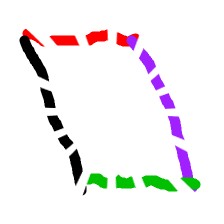
Shape: parallelogram